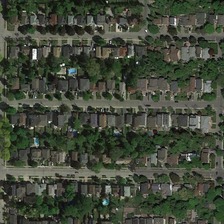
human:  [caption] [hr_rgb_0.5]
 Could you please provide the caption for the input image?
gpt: many buildings and many green trees are in a dense residential area .

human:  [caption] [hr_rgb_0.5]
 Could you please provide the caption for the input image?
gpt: many buildings and many green trees are in a dense residential area .

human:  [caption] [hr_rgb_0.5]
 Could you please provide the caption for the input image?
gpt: many buildings and many green trees are in a dense residential area .

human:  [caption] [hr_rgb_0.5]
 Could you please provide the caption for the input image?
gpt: many buildings and many green trees are in a dense residential area .

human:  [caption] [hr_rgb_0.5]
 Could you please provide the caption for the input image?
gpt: many buildings and many green trees are in a dense residential area .